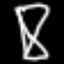
Label: hourglass